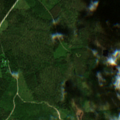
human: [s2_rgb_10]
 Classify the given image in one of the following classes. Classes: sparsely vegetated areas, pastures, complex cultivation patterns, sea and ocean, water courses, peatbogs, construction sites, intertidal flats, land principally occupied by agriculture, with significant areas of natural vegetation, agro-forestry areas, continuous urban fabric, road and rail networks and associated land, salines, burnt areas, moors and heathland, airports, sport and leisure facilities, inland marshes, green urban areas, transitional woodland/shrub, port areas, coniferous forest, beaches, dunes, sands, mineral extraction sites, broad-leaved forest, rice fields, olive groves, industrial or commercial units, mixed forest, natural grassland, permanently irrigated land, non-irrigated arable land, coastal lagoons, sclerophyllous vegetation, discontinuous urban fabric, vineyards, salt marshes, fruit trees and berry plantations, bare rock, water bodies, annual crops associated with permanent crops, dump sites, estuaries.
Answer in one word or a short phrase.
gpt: coniferous forest, mixed forest, transitional woodland/shrub